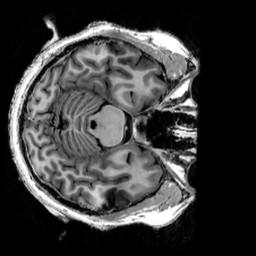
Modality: T1w
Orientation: axial
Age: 28
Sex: female
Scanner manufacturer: siemens
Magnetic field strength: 7 T
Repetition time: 6 s
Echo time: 0.00283 s